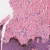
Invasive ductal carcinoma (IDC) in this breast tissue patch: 0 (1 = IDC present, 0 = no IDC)